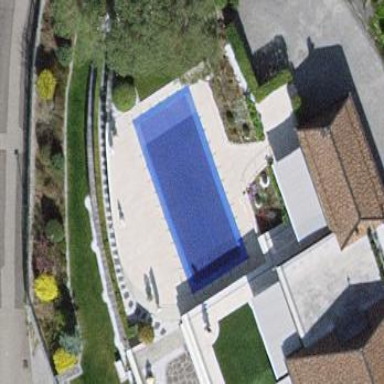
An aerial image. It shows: Outdoor swimming pool in leisure land.